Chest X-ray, PA view. Patient: 61 years old, sex F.
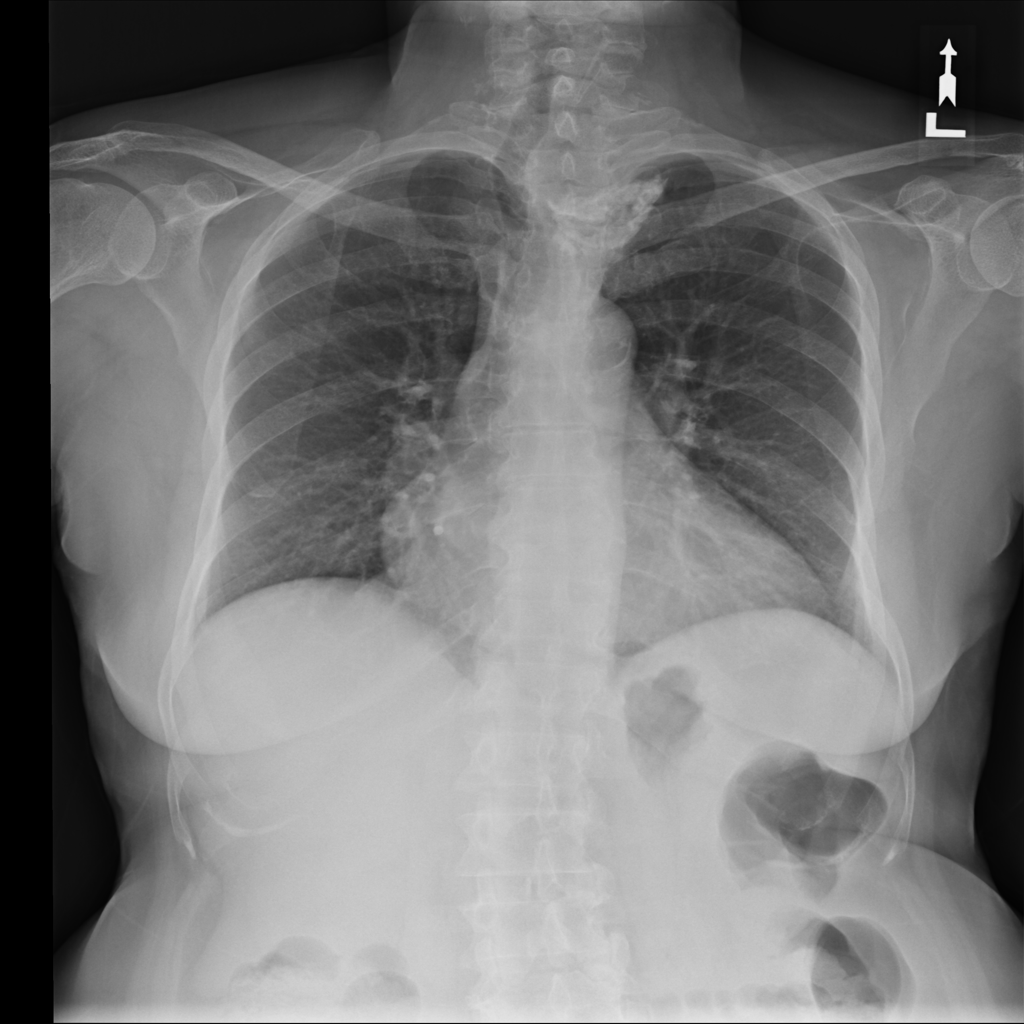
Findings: Cardiomegaly, Mass